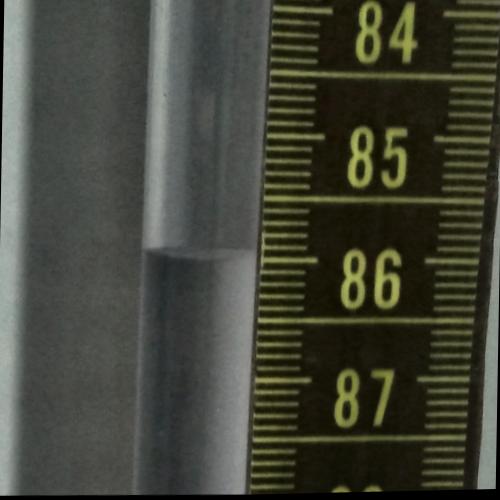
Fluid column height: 86.0 cm